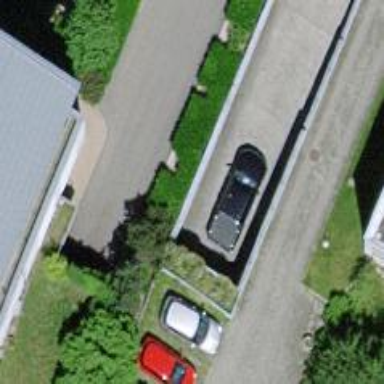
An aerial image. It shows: Parking entrance.